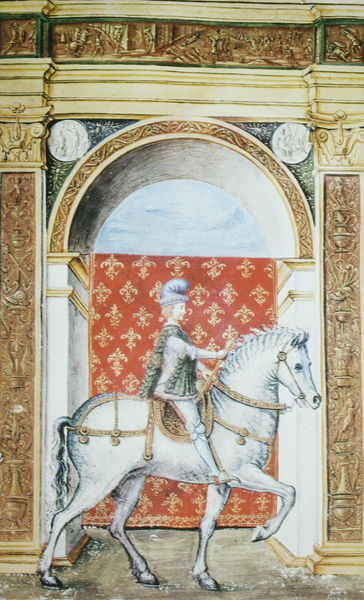
Titel: Reiterbildnis des Francesco Sforza
Standort: Florenz
Institution: Biblioteca Riccardiana
Schlagwörter: blau, gemälde, himmel, mann, umhang, weiß, gelb, ocker, braun, grau, hell, hut, pfeiler, profil, zeichnung, rot, schloss, tier, muster, ornament, teppich, alt, blond, mütze, wand, architektur, arm, barock, bildnis, vorhang, boden, gold, reich, decke, pferd, reiter, beine, hufe, mähne, sattel, schweif, steigbügel, zaumzeug, zügel, relief, bein, bogen, mauer, weis, pilaster, rundbogen, könig, wandgemälde, wandmalerei, edel, tor, nische, antike, medaillon, palast, torbogen, geschirr, schwert, helm, schritt, entwurf, lilie, ritter, fürst, rüstung, schimmel, trense, architrav, kapitelle, kapitell, fries, sims, gesims, ross, antik, nüstern, mittelalter, zaum, stange, golden, teppisch, lilien, roccoco, wandbehang, schabracke, triumpfbogen, lisenen, trab, medaillons, roter teppich, vignetten, beinschienen, wandgemäöde, ritter auf weißem pferd